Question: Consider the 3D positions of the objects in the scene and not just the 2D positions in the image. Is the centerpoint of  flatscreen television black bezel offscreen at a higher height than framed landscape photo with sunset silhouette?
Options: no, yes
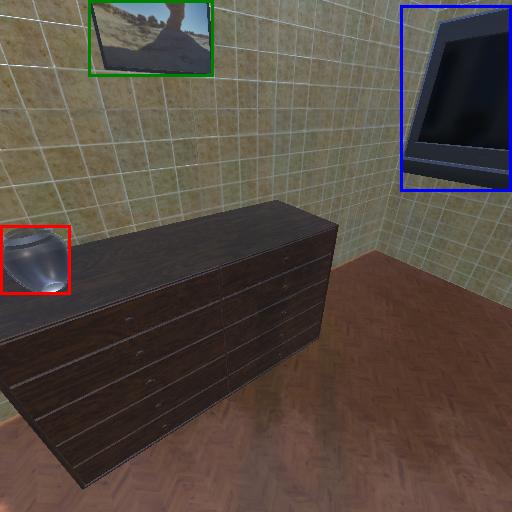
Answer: no